Field crop: maize
Growth stage: 1
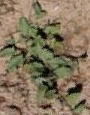
Species: convolvulus